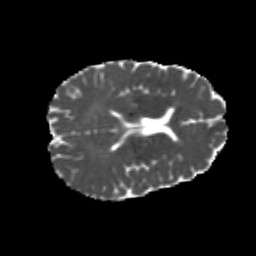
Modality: MD
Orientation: axial
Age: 22
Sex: male
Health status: healthy
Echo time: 0.074 s